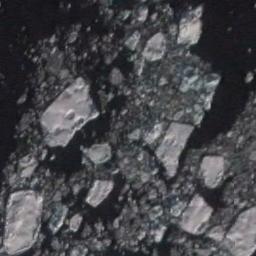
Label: sea_ice